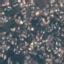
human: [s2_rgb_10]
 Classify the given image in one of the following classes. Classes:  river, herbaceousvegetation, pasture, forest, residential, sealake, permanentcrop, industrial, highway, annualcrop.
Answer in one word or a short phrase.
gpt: Residential